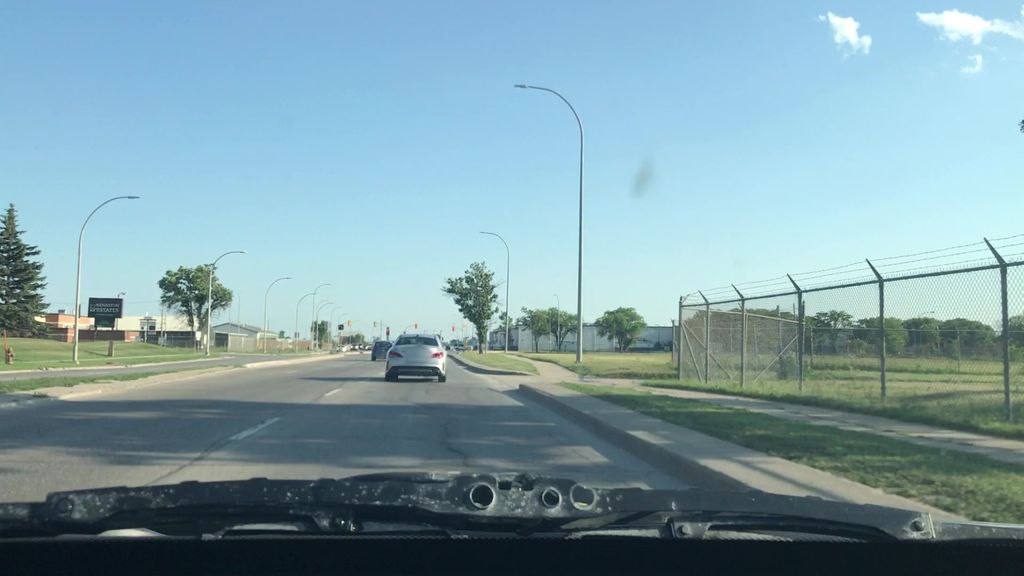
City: winnipeg